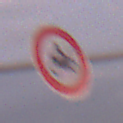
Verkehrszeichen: VerbotKraftraeder
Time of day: SunriseSunset
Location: Outdoor (Nature)
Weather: PartlyCloudy
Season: NotSpecified
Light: Natural